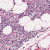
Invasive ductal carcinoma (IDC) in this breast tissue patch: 1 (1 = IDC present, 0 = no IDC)